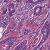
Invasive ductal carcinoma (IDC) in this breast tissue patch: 1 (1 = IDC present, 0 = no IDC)